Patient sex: M
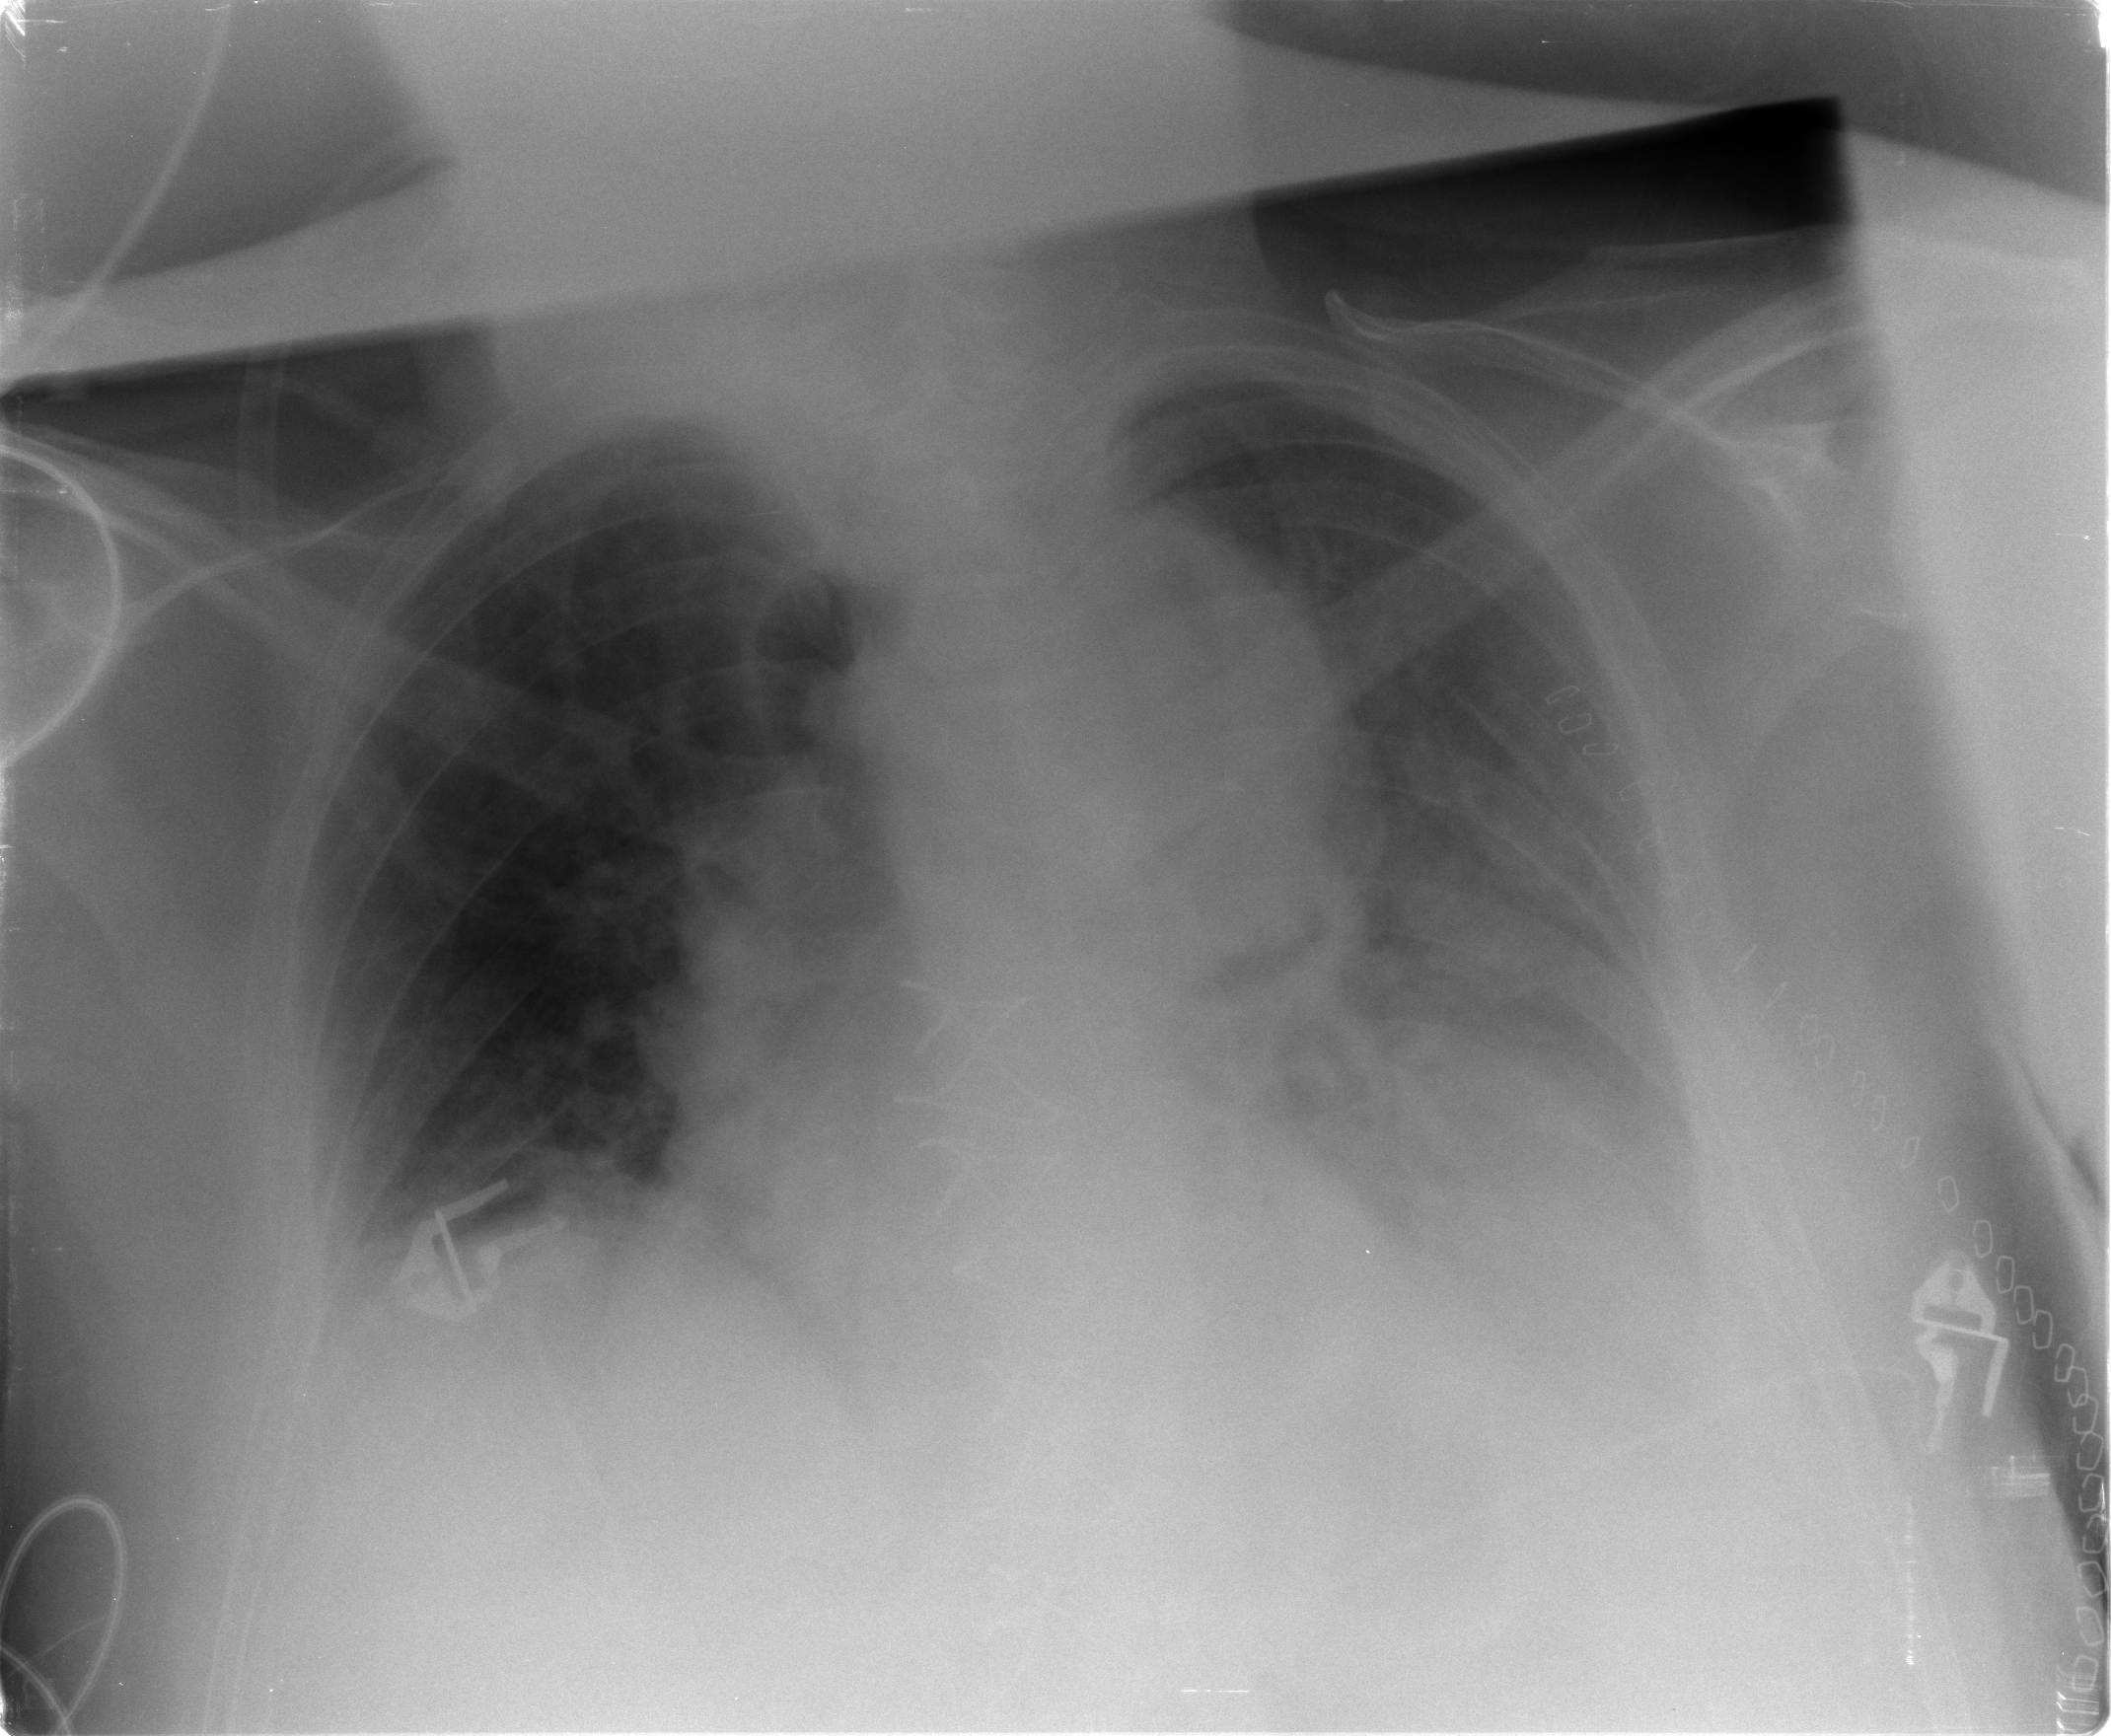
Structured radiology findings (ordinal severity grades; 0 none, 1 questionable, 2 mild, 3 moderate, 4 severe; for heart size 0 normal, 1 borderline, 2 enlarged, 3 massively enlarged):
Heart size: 0
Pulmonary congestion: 3
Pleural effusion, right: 1
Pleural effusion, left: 2
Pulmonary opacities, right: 2
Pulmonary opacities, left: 3
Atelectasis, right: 2
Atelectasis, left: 2